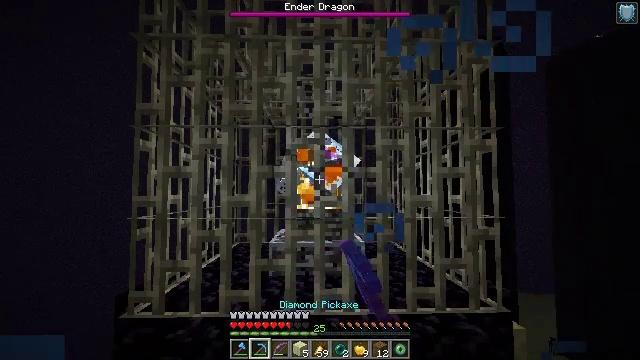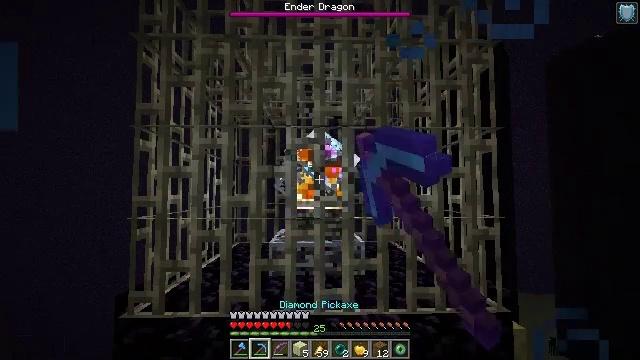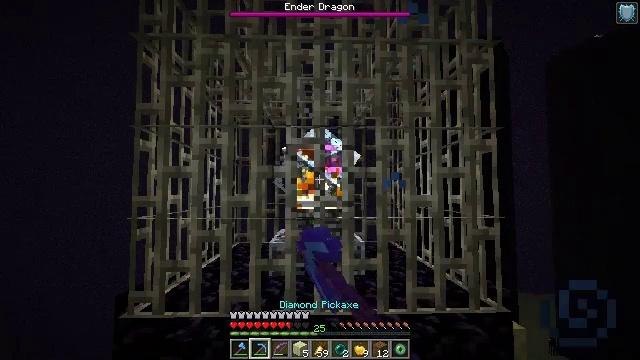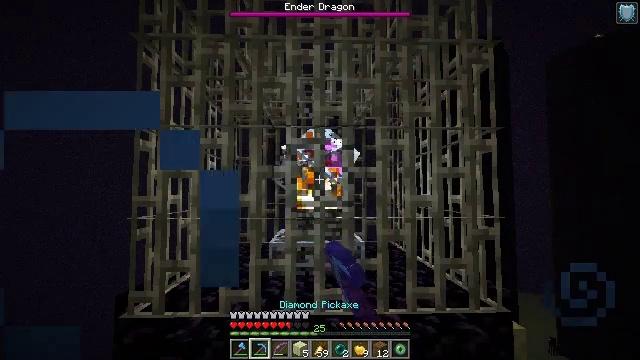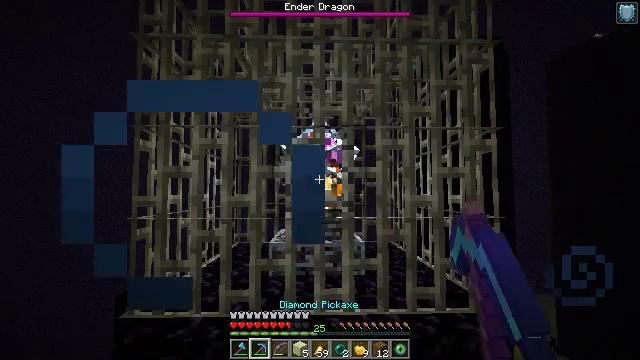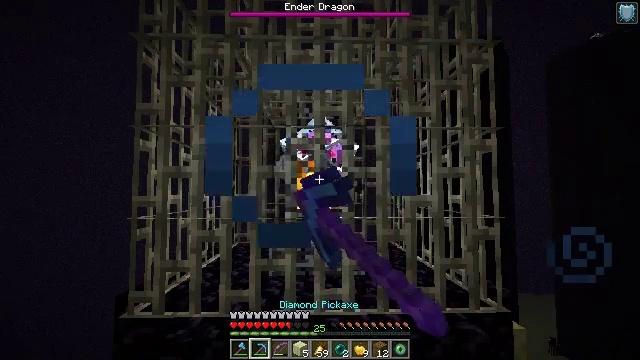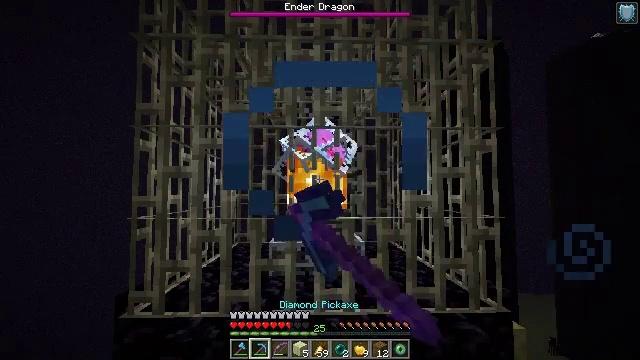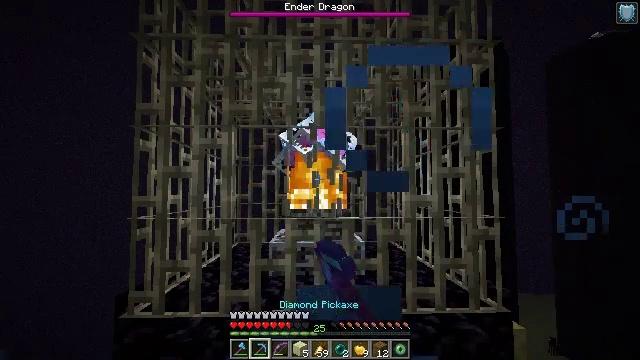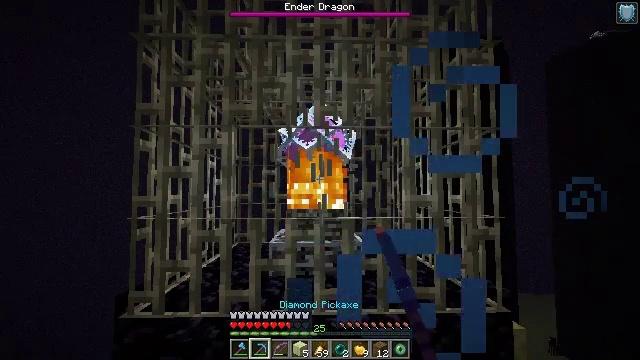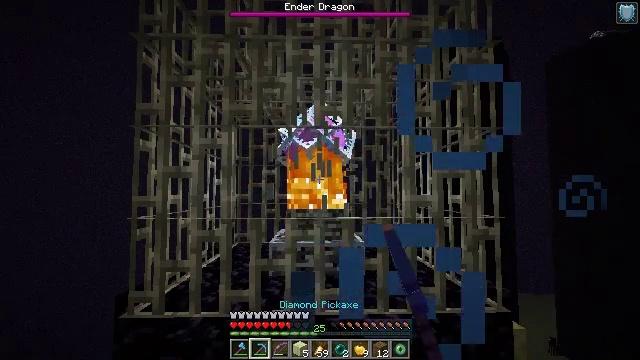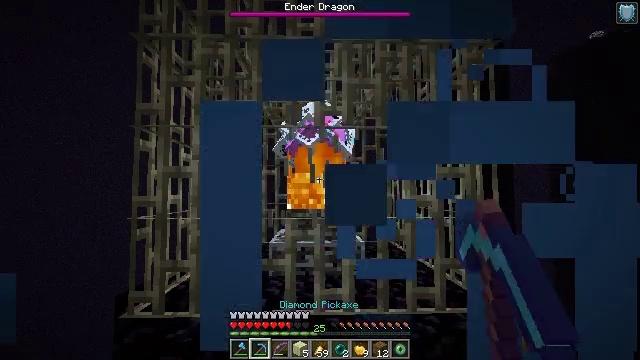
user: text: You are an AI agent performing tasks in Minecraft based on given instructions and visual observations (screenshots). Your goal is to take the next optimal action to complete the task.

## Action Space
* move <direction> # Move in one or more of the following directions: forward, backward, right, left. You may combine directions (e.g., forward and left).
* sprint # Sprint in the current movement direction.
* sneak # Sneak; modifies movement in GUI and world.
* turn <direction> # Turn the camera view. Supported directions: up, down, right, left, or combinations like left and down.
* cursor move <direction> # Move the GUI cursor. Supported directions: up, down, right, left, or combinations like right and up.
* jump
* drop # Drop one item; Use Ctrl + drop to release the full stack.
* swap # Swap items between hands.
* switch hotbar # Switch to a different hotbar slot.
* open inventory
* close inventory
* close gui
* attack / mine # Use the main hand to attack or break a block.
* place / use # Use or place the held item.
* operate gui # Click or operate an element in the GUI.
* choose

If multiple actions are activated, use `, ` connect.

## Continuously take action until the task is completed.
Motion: motion action
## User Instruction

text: Destroy the iron bars to open a path.
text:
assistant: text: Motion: sneak, attack / mine
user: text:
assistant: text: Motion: sneak, attack / mine
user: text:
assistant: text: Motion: sneak, attack / mine
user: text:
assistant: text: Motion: sneak, attack / mine
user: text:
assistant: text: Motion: sneak, attack / mine
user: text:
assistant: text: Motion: sneak, attack / mine
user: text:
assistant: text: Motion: sneak, attack / mine
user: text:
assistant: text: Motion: sneak, attack / mine
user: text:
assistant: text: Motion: sneak, attack / mine
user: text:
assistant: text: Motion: sneak, attack / mine
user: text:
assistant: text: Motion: sneak, attack / mine